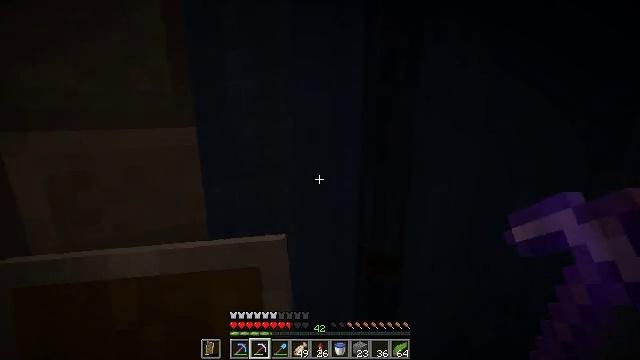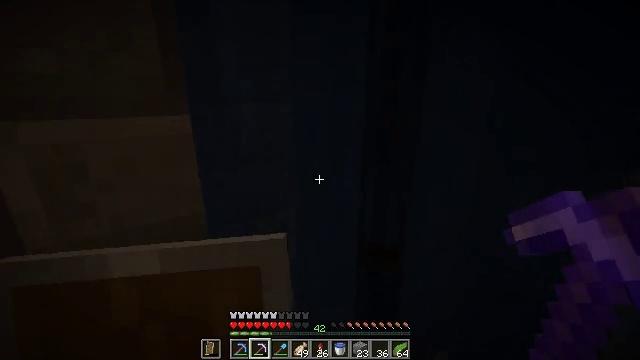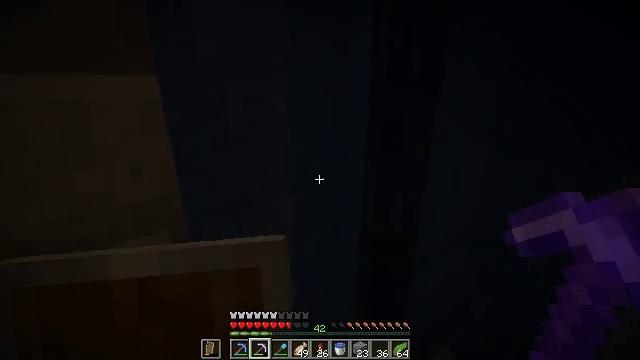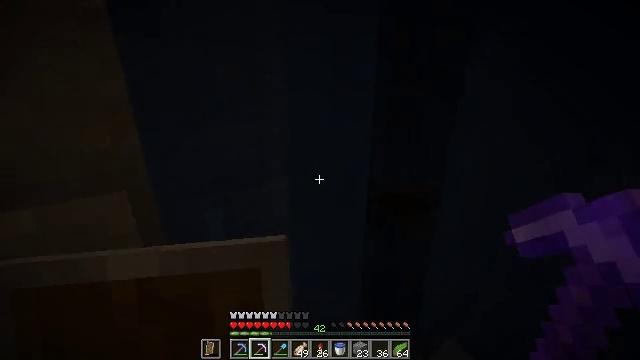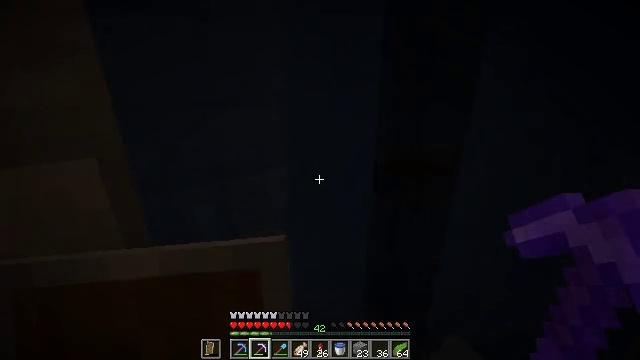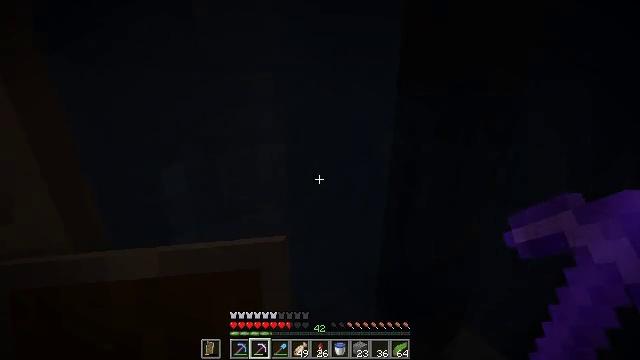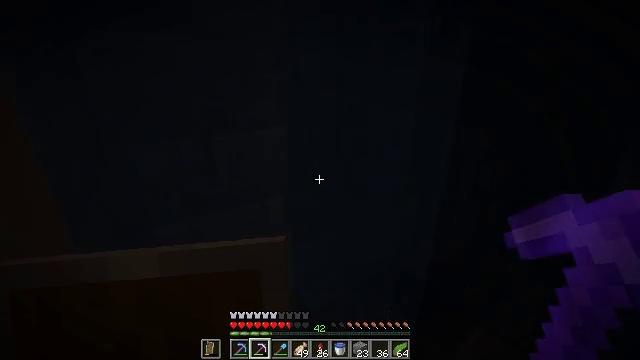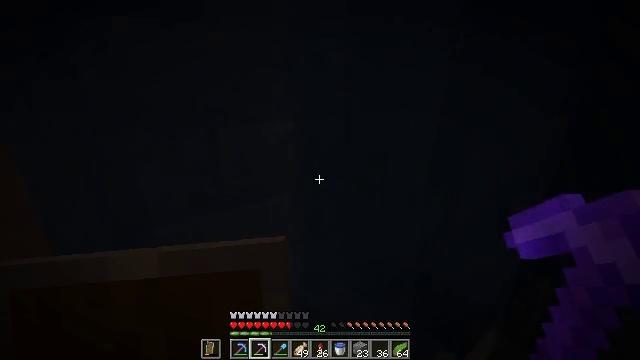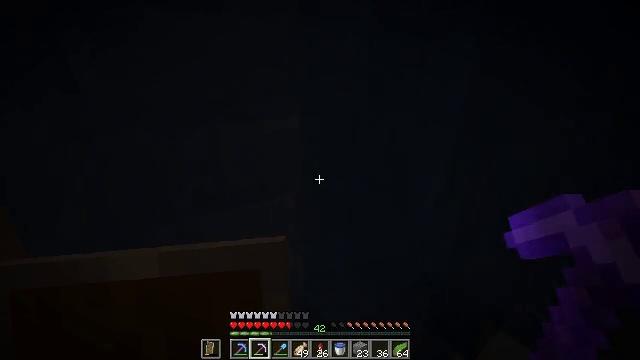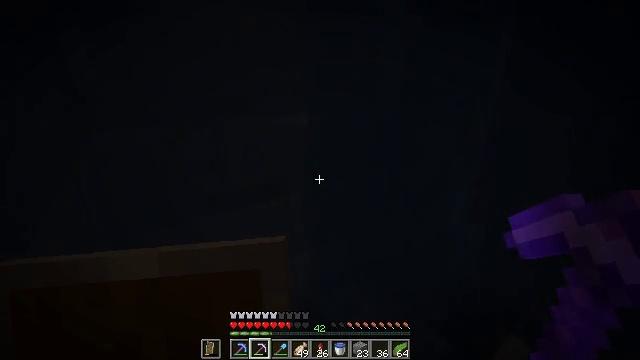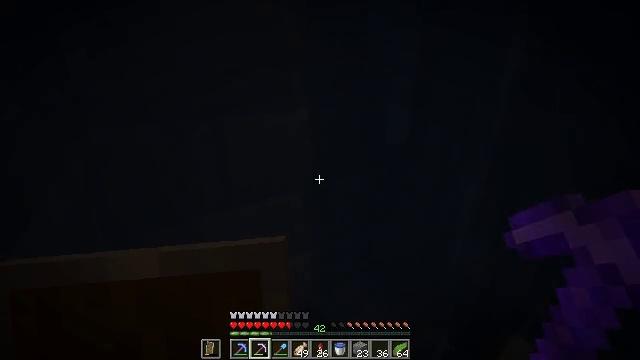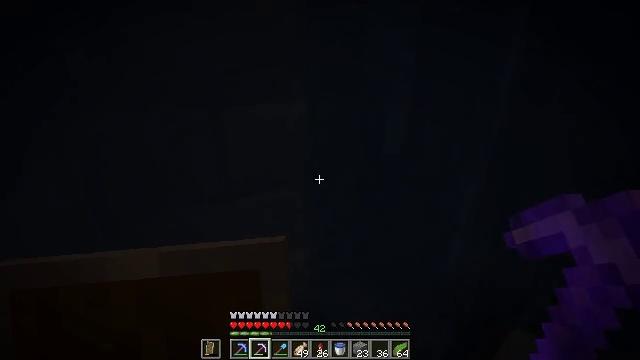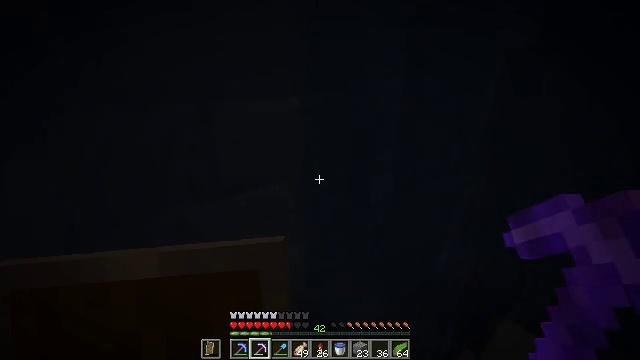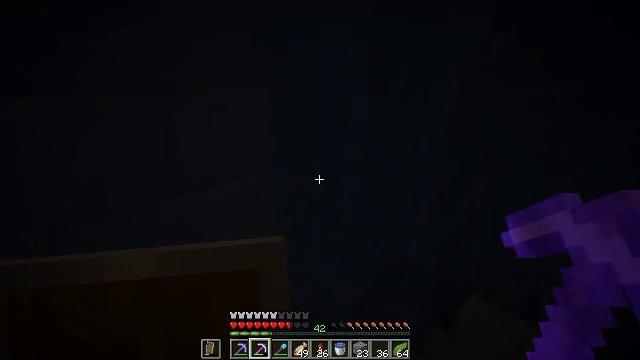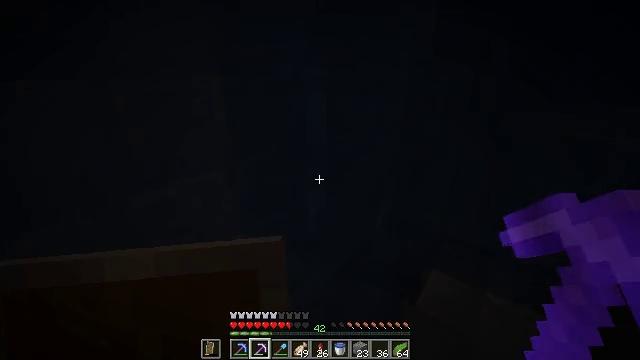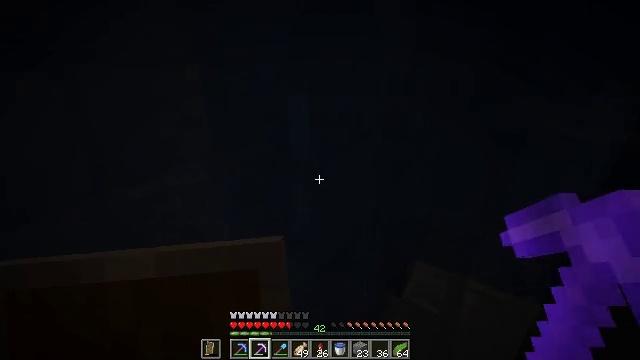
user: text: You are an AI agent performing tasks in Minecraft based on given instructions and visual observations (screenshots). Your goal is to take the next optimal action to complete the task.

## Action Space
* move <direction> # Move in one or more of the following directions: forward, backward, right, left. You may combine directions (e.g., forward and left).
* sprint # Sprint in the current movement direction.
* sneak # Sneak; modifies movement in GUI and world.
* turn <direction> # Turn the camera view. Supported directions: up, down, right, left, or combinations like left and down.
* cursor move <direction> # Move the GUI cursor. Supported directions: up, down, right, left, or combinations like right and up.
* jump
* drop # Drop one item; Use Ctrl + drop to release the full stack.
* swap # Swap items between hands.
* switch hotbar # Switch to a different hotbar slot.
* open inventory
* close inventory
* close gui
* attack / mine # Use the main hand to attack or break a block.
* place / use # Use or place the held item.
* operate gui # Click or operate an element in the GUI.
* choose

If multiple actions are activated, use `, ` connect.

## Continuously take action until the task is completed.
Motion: motion action
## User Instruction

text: Mine the black stained glass pane.
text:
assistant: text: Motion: move forward and move right, turn down, jump
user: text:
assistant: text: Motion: move forward, turn down, jump
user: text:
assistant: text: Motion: move forward, jump
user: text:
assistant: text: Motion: move forward, jump
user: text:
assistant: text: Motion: move forward, jump
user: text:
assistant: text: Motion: move forward, jump
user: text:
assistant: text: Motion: move forward, jump
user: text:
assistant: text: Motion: move forward
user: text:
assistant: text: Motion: move forward
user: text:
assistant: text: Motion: move forward
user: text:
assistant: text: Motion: move forward
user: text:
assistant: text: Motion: move forward, turn right
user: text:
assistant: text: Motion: move forward, turn right
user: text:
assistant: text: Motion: move forward, turn right and down
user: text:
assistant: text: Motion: move forward, turn right
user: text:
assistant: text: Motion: move forward, turn right
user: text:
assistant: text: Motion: move forward and move left
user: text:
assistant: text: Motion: move forward and move left
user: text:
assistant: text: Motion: move forward and move left
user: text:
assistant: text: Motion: move forward and move left
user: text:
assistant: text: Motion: move forward, turn right, jump
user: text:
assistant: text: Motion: move forward, jump
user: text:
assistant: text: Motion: move forward, jump
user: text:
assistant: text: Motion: move forward, jump
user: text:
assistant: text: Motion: move forward, jump
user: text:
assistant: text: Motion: move forward, jump
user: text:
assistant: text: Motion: move forward, jump
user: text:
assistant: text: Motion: move forward, jump
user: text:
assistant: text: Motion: move forward, jump
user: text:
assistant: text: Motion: move forward, jump